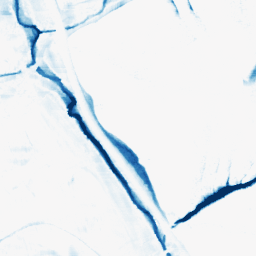
Category: morphological
Decomposition family: morphological_rect
Decomposition parameters: operation: closing
width: 20
height: 10
Upsampling method: quadratic
Upsampling parameters: scale: 2
Upsampling scale: 2